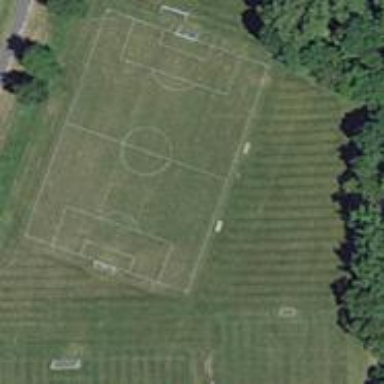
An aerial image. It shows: Soccer pitch for outdoor sports and leisure activities.